Platform: macOS
Application: Chrome
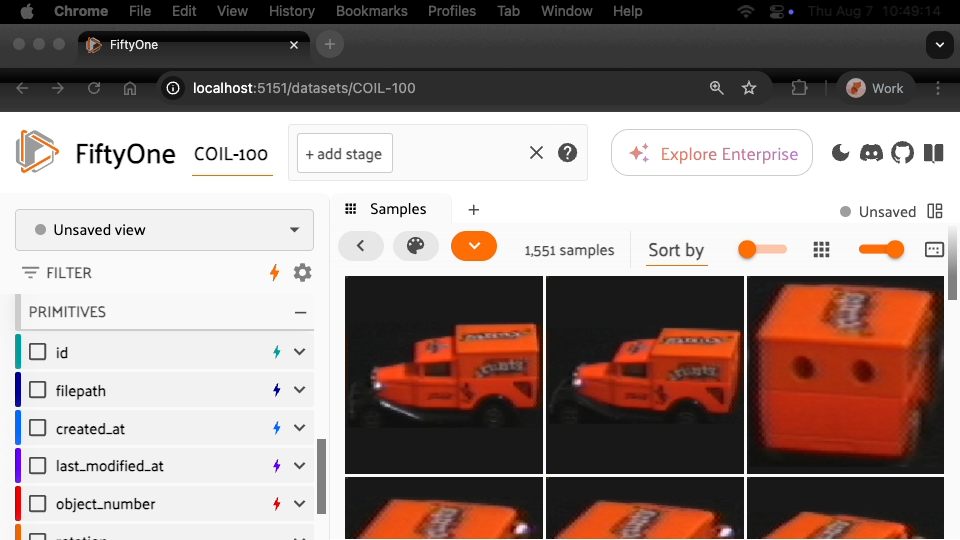
task_description: Reset spacing of samples in the samples panel
action_type: click
element_info: Icon
steps_since_start: 1